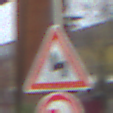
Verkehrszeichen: DoppelkurveZunaechstLinks
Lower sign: UeberholverbotKraftfahrzeuge
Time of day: MorningAfternoon
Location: Outdoor (Suburban)
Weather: PartlyCloudy
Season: NotSpecified
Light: Natural